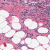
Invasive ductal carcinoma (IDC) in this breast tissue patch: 0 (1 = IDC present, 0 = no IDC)